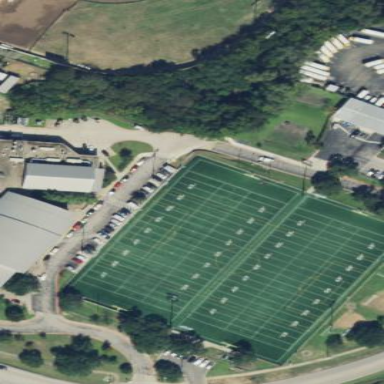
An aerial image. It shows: Pitch for American football with artificial turf surface.